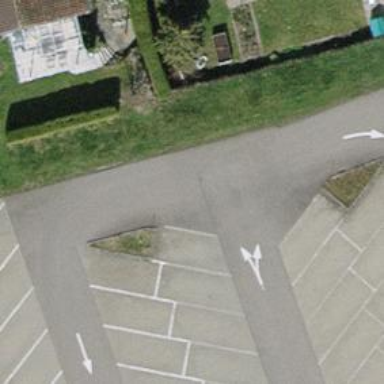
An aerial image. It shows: Asphalt parking aisle road.